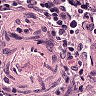
Metastatic tissue present: no